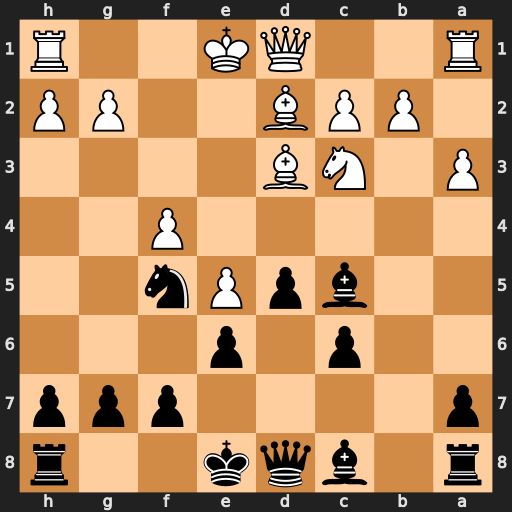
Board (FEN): r1bqk2r/p4ppp/2p1p3/2bpPn2/5P2/P1NB4/1PPB2PP/R2QK2R
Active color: b
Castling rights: KQkq
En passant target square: -
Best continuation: Qh4+ g3 Nxg3